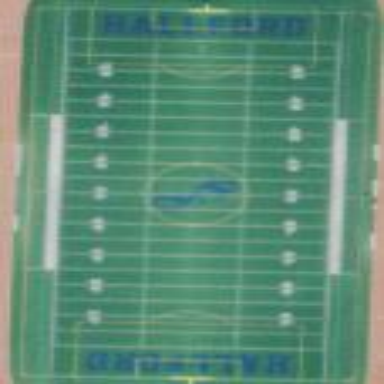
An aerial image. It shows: American football pitch.